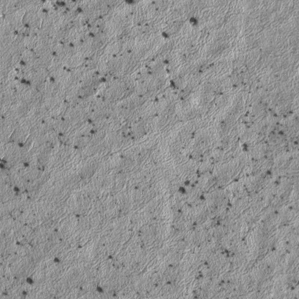
Label: frost